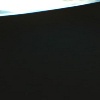
Label: space